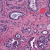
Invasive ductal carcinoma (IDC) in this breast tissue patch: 0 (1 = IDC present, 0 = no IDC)